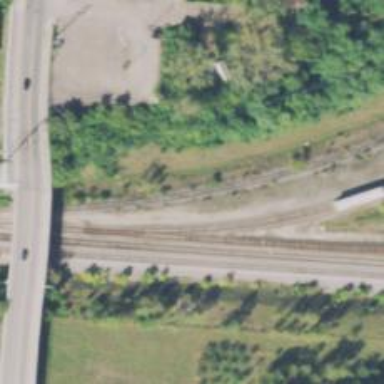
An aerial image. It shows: Abandoned railway.